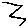
Label: zigzag